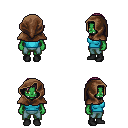
a pixel art fantasy rpg character, female body template, orc, green skin, teal sleeveless shirt, teal pants, white blonde long bangs hairstyle, cloth hood, black shoes, four views (front, back, left, right), 2x2 character sprite sheet, small pixel art, hard edges, no anti-aliasing